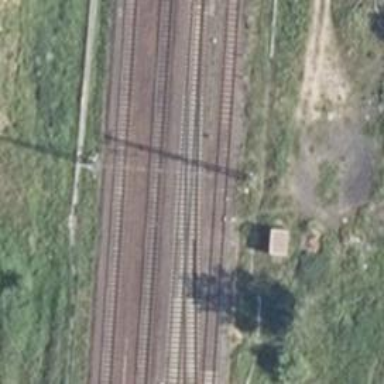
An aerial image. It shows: Railway signal.